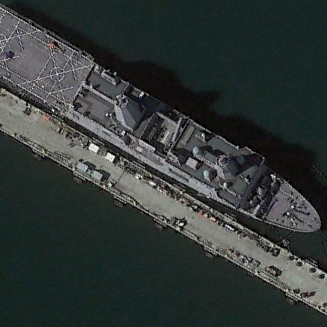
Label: combat